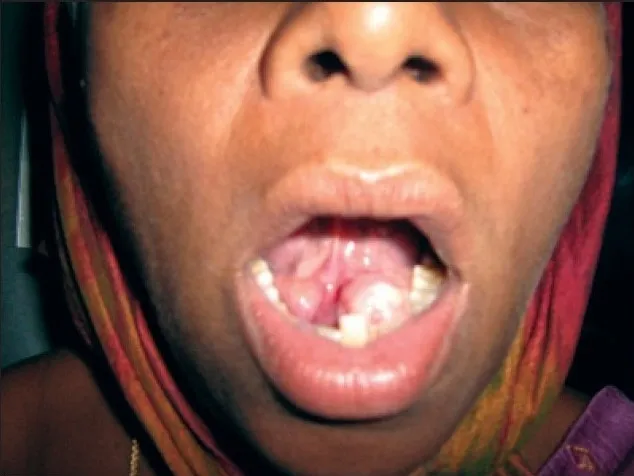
Photo of floor-of-mouth lesion.
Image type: medical_photograph (other_medical_photograph)